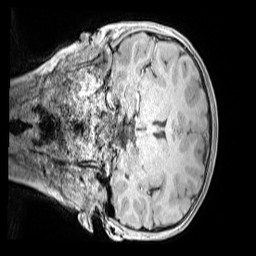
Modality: MP2RAGE
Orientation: coronal
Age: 10
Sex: female
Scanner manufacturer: siemens
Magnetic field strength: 3 T
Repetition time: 4 s
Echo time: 0.00299 s